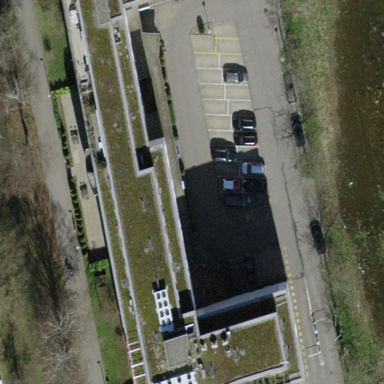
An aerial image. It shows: Building part with flat roof.